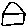
Label: house